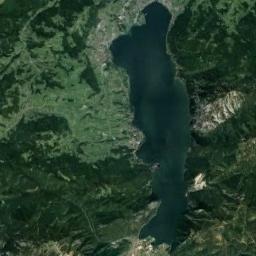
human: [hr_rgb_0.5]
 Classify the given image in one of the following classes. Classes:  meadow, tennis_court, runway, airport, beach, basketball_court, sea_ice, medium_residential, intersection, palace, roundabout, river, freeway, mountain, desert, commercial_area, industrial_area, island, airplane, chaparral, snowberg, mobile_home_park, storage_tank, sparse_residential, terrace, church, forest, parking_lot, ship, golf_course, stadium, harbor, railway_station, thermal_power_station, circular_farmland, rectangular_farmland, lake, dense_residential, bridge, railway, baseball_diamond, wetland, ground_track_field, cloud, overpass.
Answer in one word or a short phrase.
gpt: lake